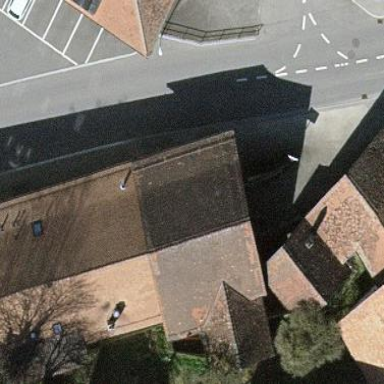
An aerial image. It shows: Hotel with gabled roof.